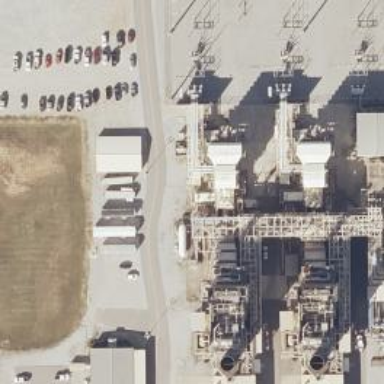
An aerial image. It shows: Gas turbine generator is in use.